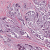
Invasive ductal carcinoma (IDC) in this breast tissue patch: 1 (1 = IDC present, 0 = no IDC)